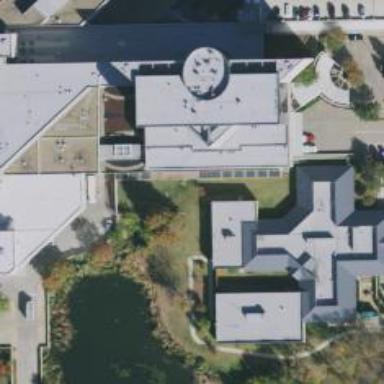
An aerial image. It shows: Healthcare clinic located within hospital building.